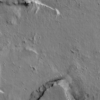
Label: not_dusty